Current action and preconditions to check: trajectory_clear

Your task: For each precondition in the list above, predict whether it will hold at this action.

Consider the current scene as observed from the mobile robot's camera, and analyze the predicted future states of all dynamic agents (e.g., people, animals, vehicles, or any moving entities) within the NEXT SECOND.

IMPORTANT: Only answer "very likely" if you are absolutely certain—based on strong, clear evidence—that a dynamic agent will violate the precondition in the predicted future state. Do NOT answer "very likely" for unlikely, ambiguous, or low-probability risks.

Ask yourself for each precondition: Is there a high probability, with clear and convincing evidence, that the predicted future states of any dynamic agent will interfere with the predicted future state of the currently executing action within the NEXT SECOND, causing that precondition to fail?

Assess the risk level based on these predictions. Use "likely" or "very likely" if motions create a clear risk of interference.

Use "neutral" or "improbable" if agents are nearby but their predicted paths are clearly diverging or non-conflicting.

Failure Risk Categories: "very improbable", "improbable", "neutral", "likely", "very likely"

Answer Format: Output ONLY the probability_of_failure value from these categories: "very improbable", "improbable", "neutral", "likely", "very likely"

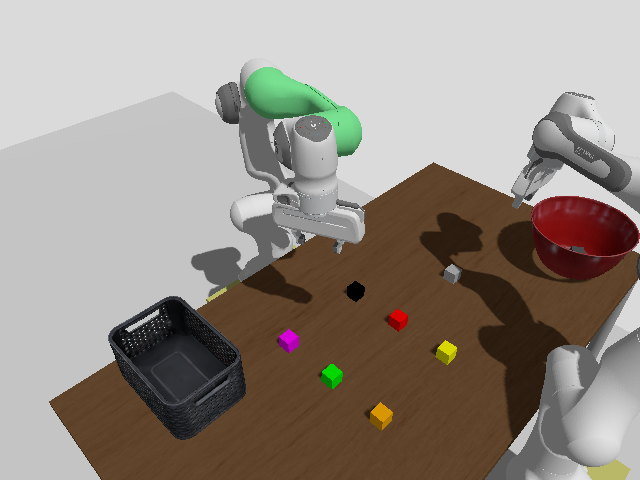

Answer: very improbable